Interaction volume radius: 5 \u00c5
Interaction volume height: 10 \u00c5
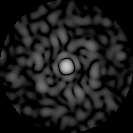
Disorder parameter: 0.7687